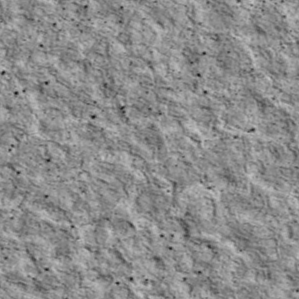
Label: non_frost